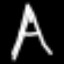
Label: The Eiffel Tower